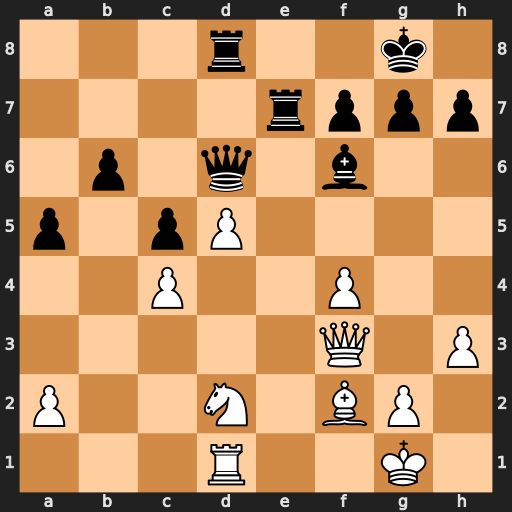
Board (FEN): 3r2k1/4rppp/1p1q1b2/p1pP4/2P2P2/5Q1P/P2N1BP1/3R2K1
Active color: w
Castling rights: -
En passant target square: -
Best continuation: Ne4 Rxe4 Qxe4